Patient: sex F, age 40
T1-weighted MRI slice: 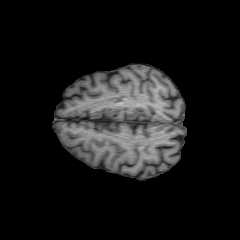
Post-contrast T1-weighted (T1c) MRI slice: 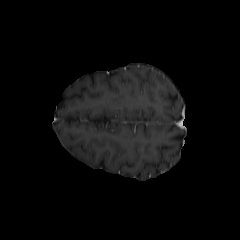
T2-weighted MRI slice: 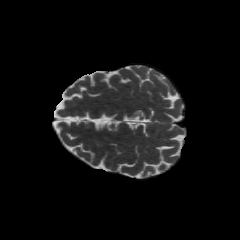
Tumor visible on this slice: no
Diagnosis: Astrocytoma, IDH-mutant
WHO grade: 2